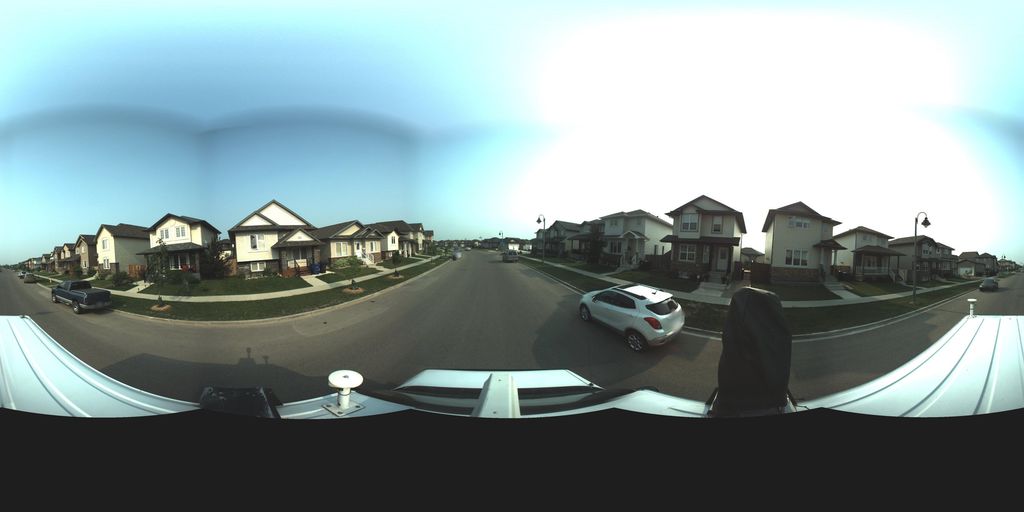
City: saskatoon